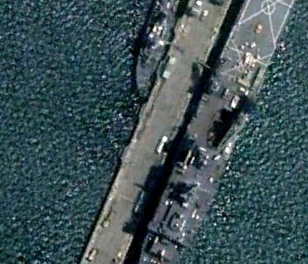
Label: combat